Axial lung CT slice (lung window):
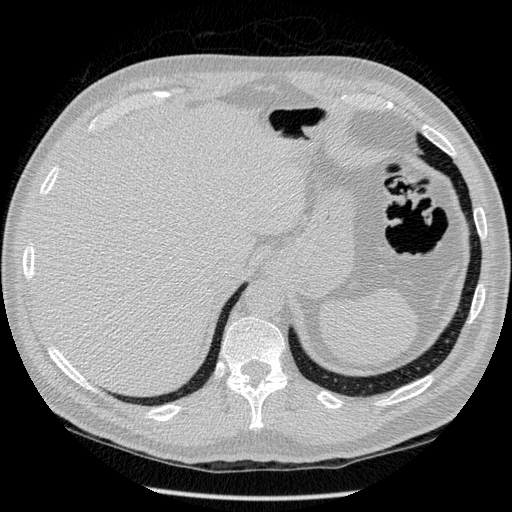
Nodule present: no